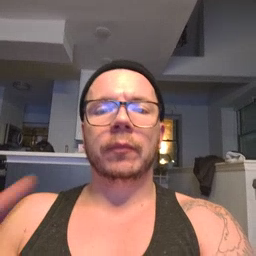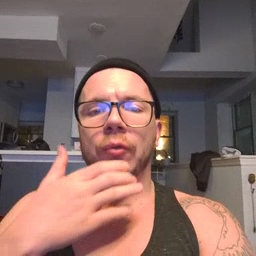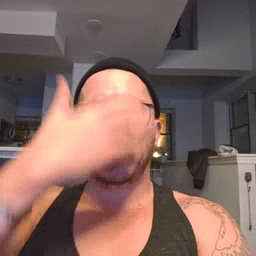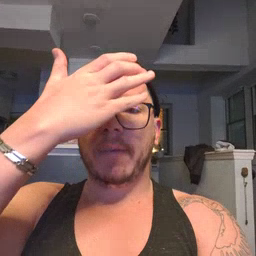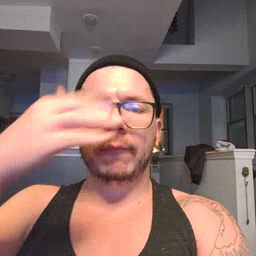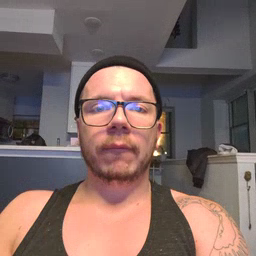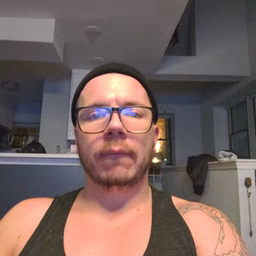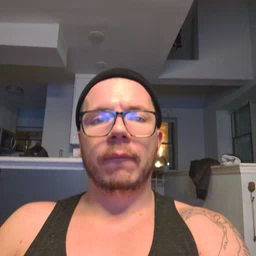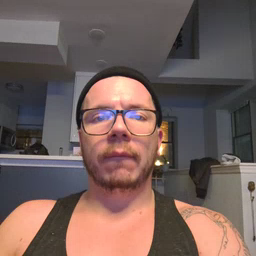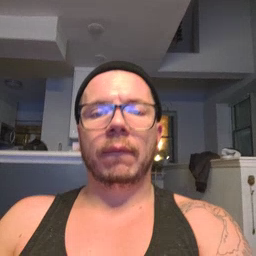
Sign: giraffe